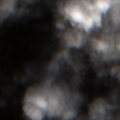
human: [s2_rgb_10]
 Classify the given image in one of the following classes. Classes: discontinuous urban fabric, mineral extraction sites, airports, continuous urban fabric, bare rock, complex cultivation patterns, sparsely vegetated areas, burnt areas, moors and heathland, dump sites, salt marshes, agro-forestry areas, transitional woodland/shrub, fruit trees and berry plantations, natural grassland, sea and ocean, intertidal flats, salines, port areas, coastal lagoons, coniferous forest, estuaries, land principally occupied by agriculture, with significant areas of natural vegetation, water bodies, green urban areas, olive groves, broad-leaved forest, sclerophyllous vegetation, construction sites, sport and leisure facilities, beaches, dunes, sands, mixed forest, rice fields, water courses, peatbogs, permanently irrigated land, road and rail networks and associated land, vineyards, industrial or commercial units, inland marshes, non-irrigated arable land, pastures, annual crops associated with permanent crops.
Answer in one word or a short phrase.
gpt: moors and heathland, peatbogs